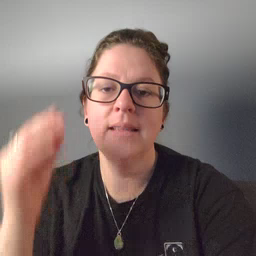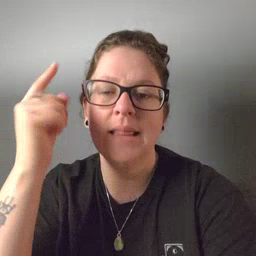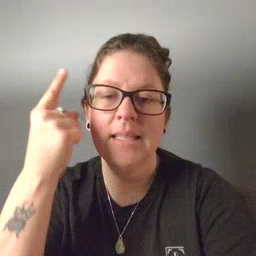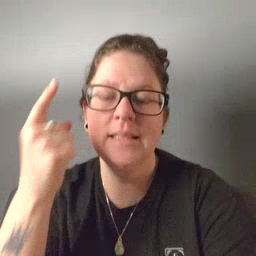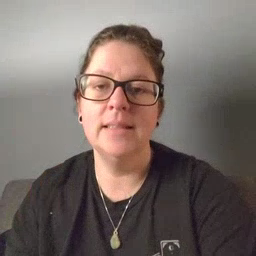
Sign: think